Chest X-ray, PA view. Patient: 44 years old, sex F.
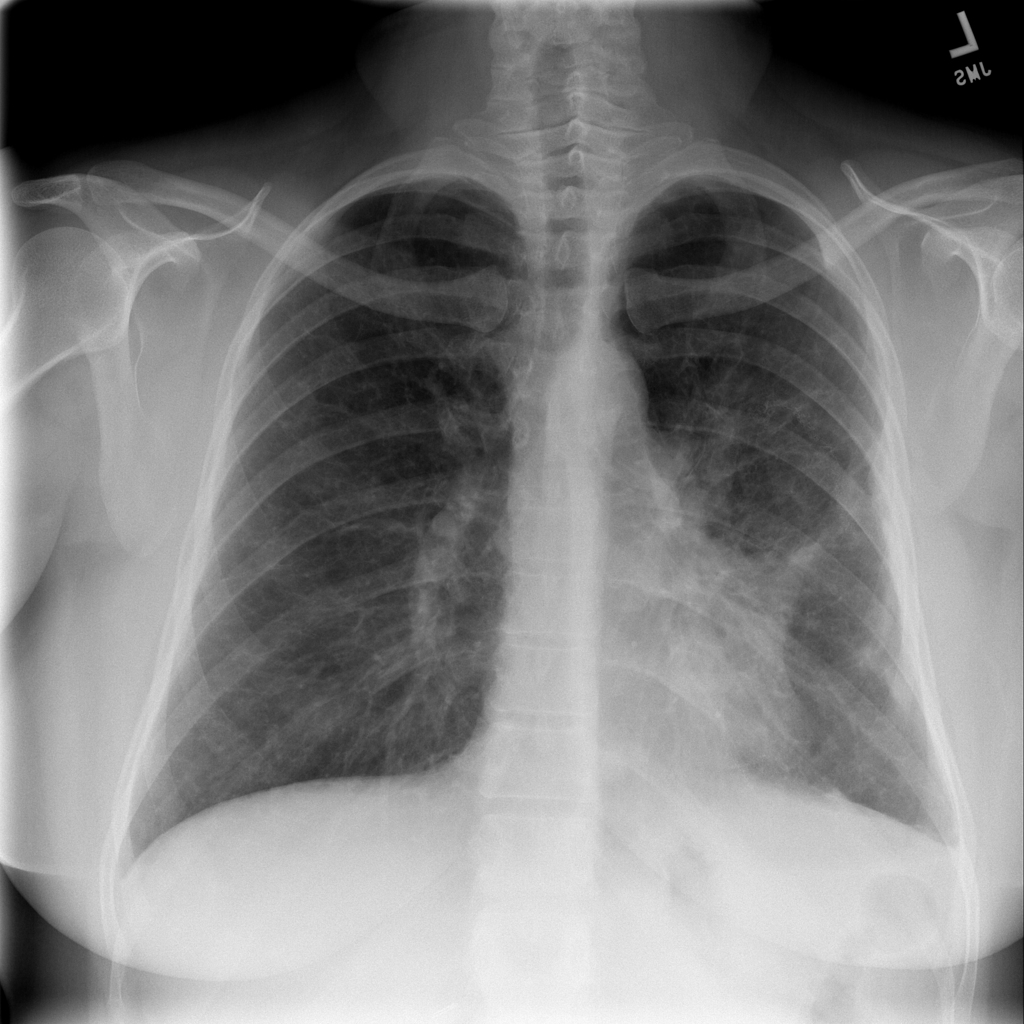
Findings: Pneumothorax